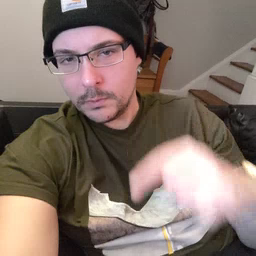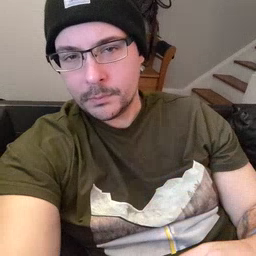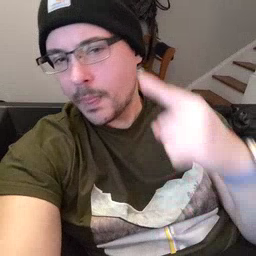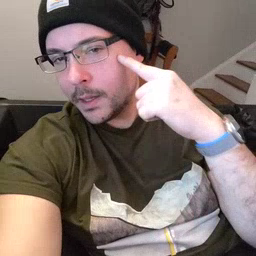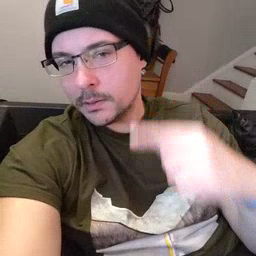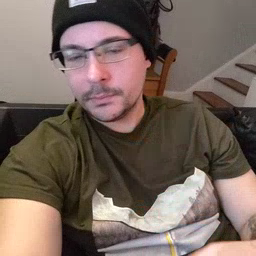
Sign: think